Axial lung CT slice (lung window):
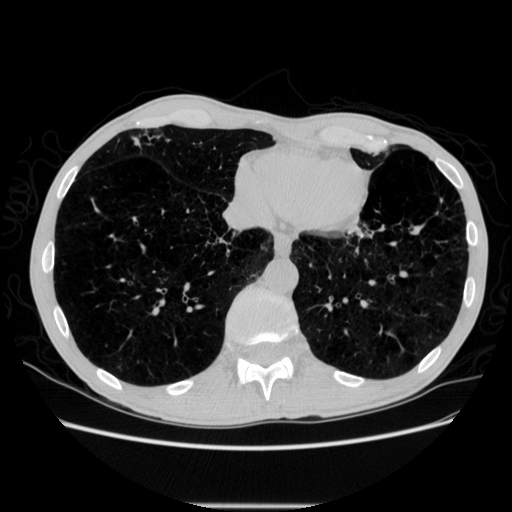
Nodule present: no